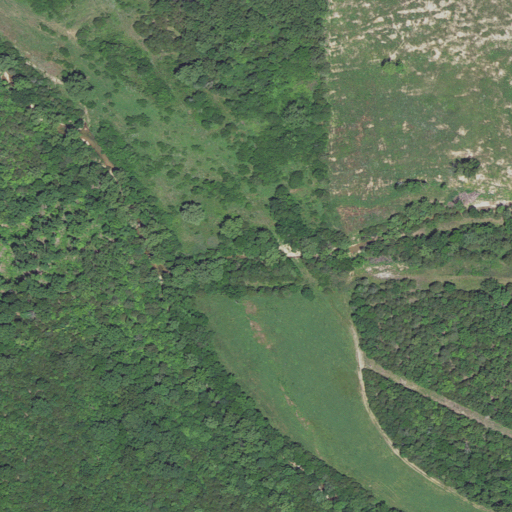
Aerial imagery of valley in Missouri named North Pocket Hollow containing deciduous forest, pasture, evergreen forest, grassland, and mixed forest